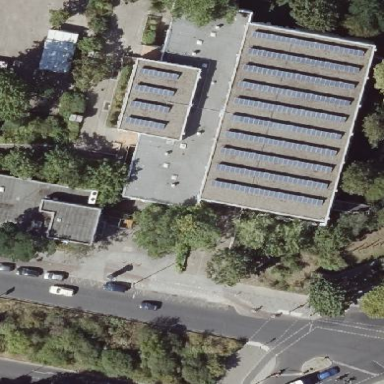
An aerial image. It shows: Multi-sport hall with flat roof.